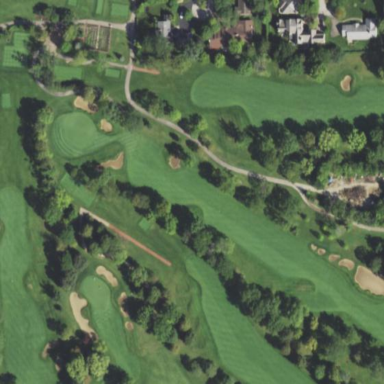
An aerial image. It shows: Well-maintained grassy golf fairway for the sport of golf.